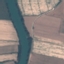
Land use / land cover class: River